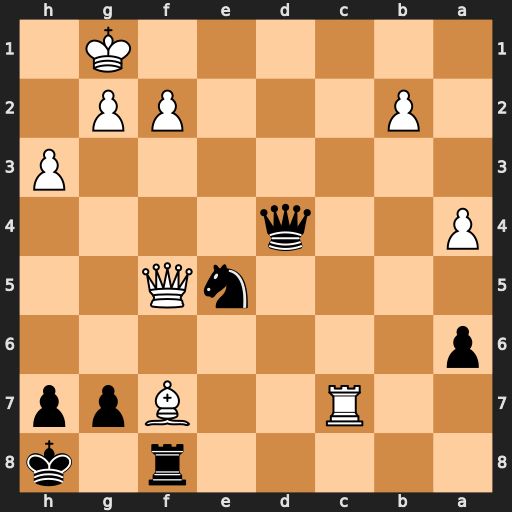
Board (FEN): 5r1k/2R2Bpp/p7/4nQ2/P2q4/7P/1P3PP1/6K1
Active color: b
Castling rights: -
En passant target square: -
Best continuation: Qd1+ Kh2 Qd6